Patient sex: M
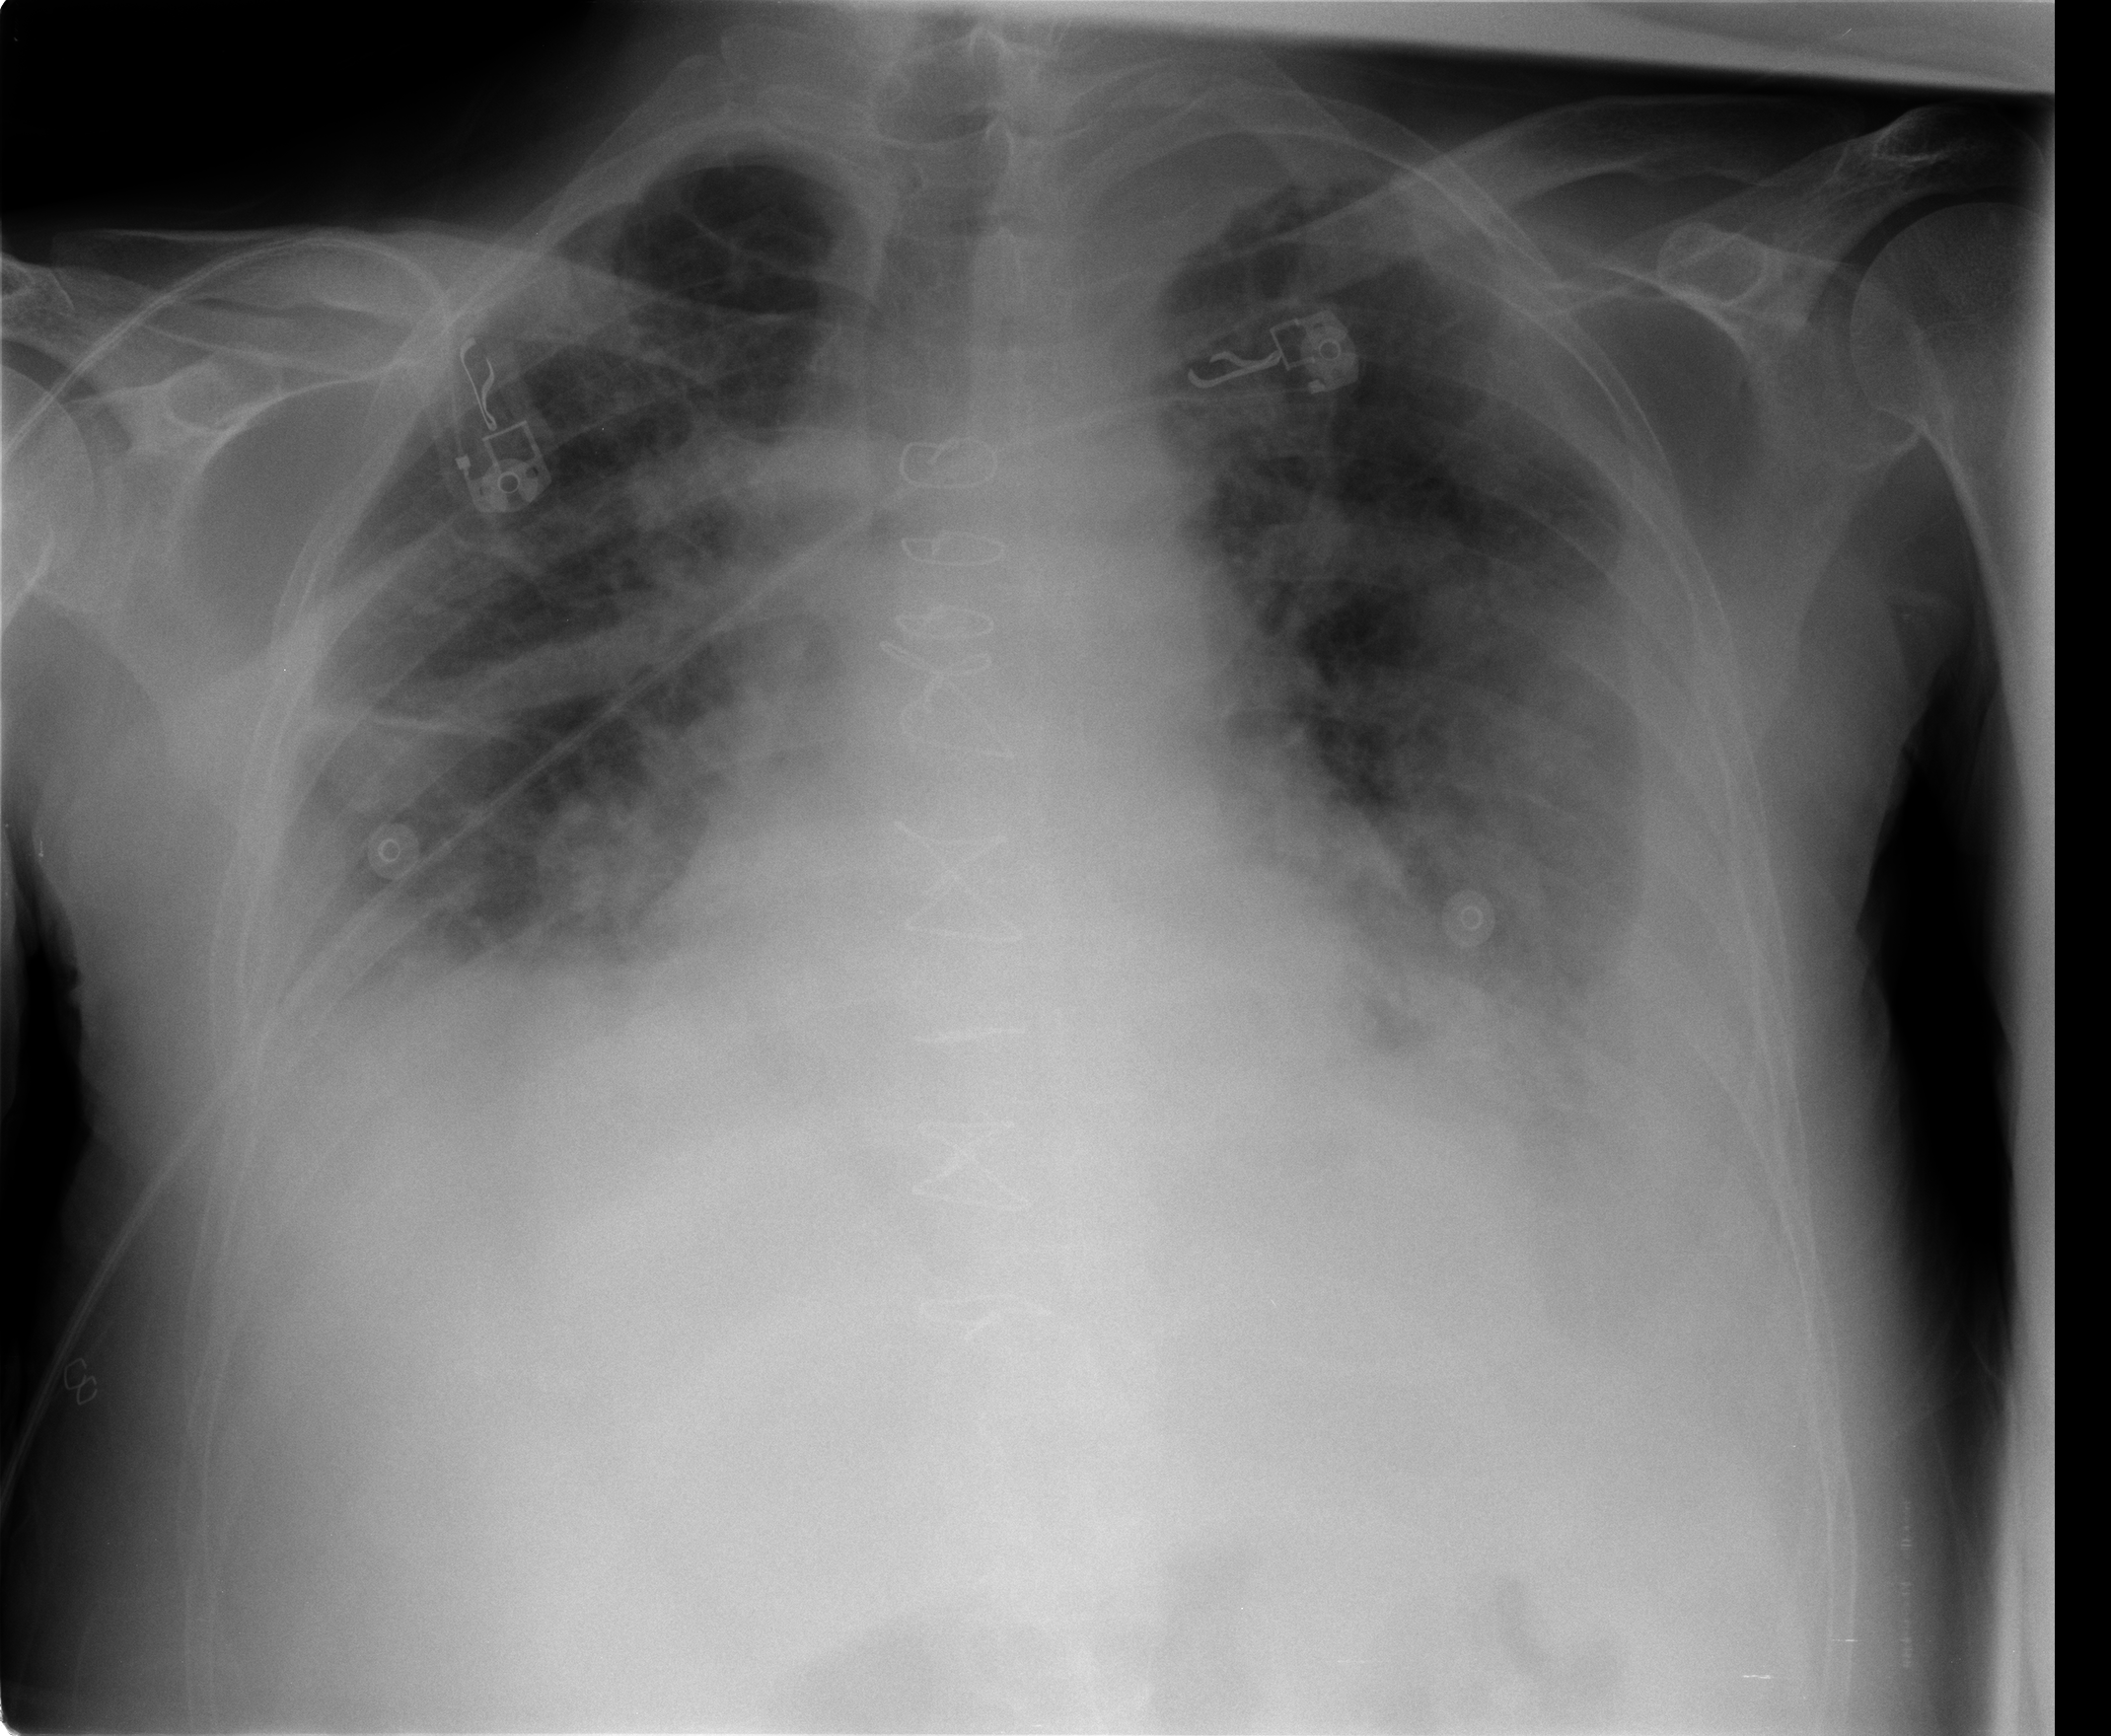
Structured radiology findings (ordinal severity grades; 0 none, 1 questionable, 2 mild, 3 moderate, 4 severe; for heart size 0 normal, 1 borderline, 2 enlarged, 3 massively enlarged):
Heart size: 0
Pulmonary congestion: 2
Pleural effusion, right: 2
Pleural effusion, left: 2
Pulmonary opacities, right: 3
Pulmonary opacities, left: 3
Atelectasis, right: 2
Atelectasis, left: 2